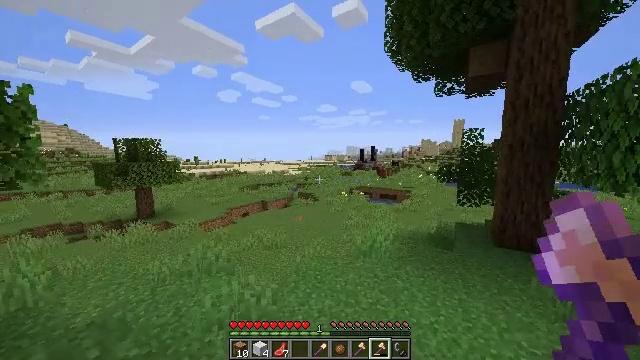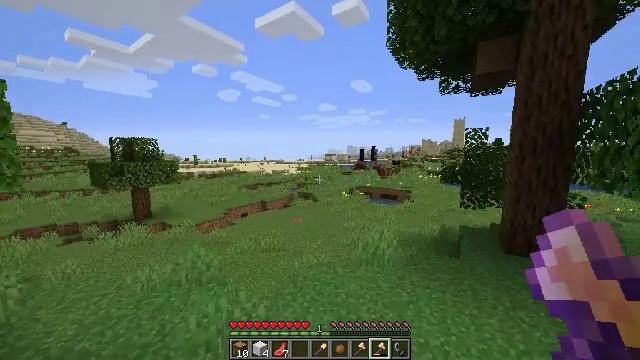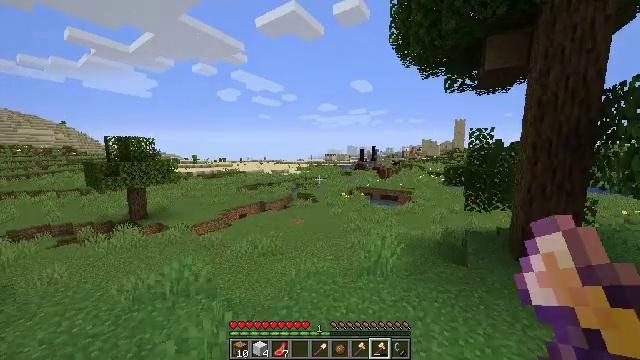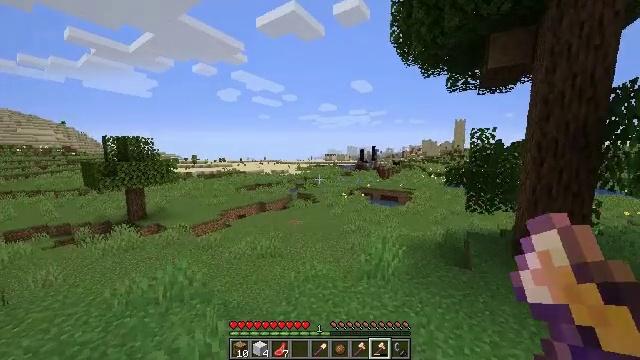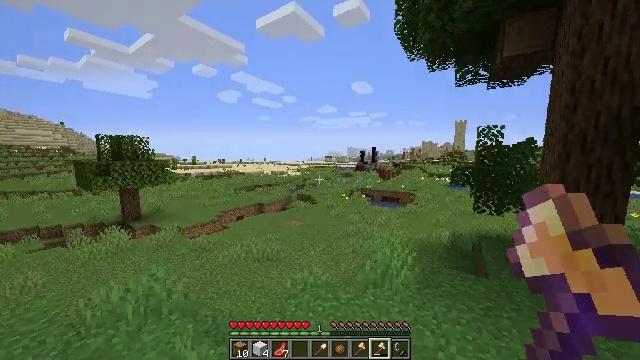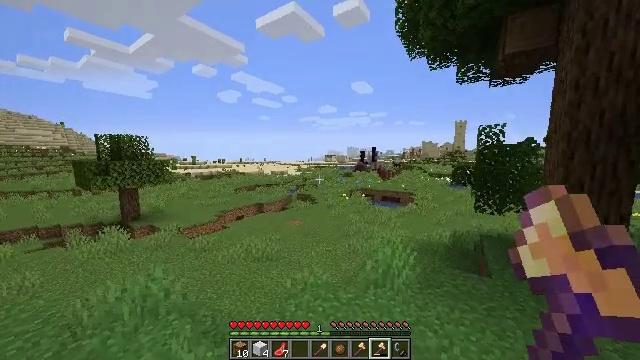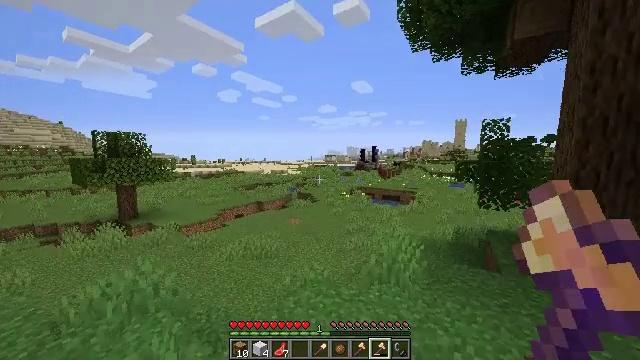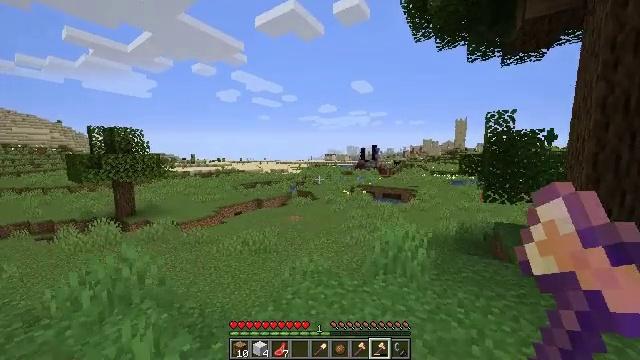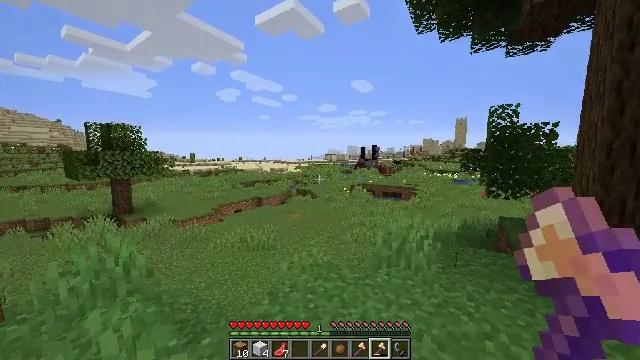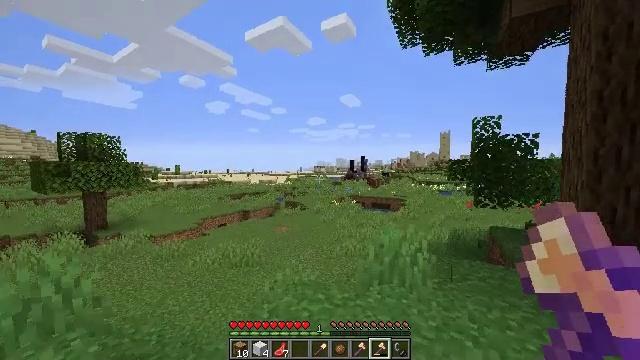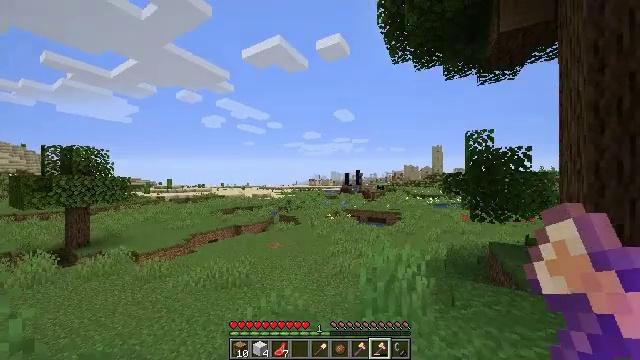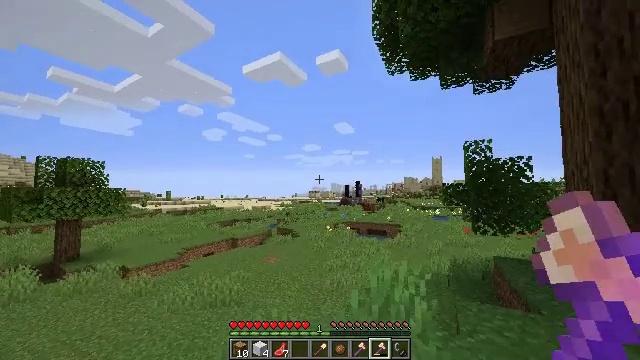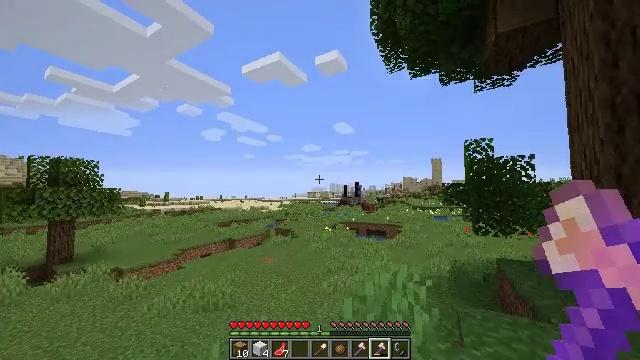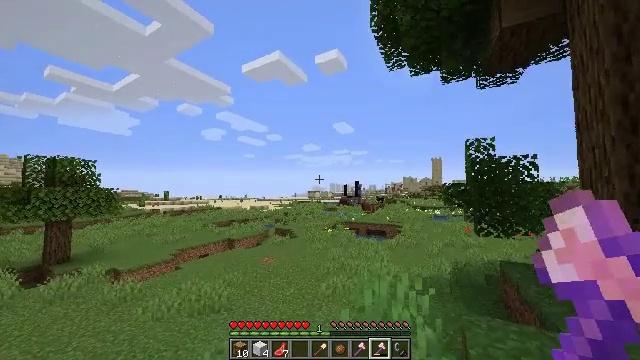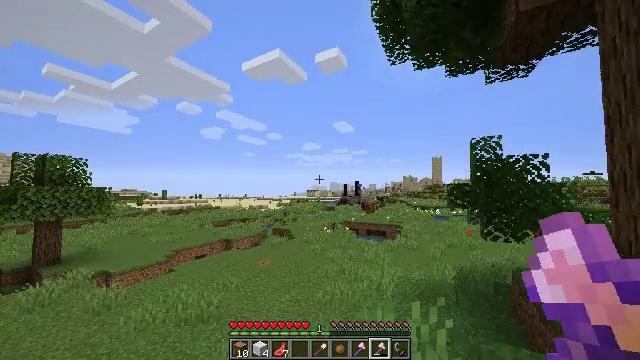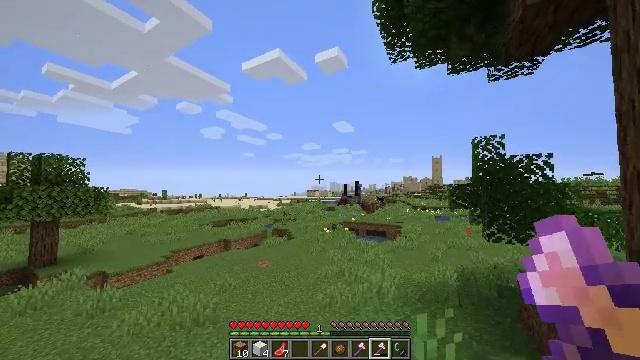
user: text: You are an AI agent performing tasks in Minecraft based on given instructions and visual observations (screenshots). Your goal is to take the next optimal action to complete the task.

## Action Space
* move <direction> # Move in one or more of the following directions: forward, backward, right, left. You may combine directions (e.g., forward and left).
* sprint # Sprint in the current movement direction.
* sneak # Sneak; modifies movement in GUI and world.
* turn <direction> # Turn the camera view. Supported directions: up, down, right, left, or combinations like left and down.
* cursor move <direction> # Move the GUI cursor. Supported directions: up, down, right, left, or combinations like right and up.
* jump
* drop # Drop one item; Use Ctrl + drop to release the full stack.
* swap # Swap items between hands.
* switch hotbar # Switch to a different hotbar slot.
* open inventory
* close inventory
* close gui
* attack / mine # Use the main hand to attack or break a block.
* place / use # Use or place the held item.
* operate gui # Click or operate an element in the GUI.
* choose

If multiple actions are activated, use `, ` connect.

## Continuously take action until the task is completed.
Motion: motion action
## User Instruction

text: Gather the chest from its place.
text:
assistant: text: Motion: move forward
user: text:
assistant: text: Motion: move forward
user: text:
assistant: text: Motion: move forward
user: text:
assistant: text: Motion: move forward
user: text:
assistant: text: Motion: move forward
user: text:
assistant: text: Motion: move forward
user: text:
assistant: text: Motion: move forward
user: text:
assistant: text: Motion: move forward and move right
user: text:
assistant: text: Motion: move forward and move right, turn right and up
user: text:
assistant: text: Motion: move forward and move right, turn right and up
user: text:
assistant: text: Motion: move forward and move right, turn up
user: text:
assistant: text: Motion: move forward
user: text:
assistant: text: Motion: move forward
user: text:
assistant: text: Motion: move forward
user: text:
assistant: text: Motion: move forward
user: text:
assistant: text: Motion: move forward
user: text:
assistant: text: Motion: move forward
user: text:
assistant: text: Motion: move forward
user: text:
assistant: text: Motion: move forward
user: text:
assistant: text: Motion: move forward
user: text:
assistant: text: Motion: move forward
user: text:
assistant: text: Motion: move forward
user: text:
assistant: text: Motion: move forward
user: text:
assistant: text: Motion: move forward
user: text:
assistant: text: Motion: move forward
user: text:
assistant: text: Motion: move forward
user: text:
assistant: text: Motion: move forward
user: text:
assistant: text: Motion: move forward
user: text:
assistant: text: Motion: move forward
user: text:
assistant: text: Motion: move forward, turn right